Interaction volume radius: 10 \u00c5
Interaction volume height: 25 \u00c5
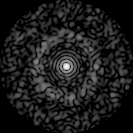
Disorder parameter: 0.8378